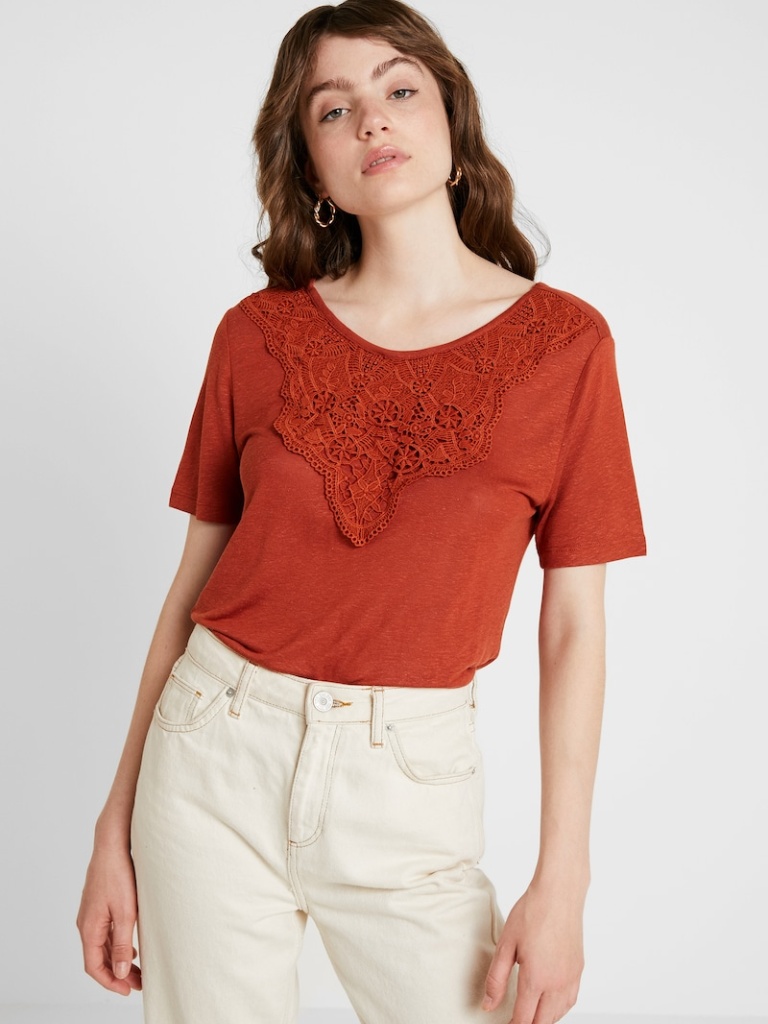
cotton relaxed short sleeve hip length Fully Tucked in round t-shirt